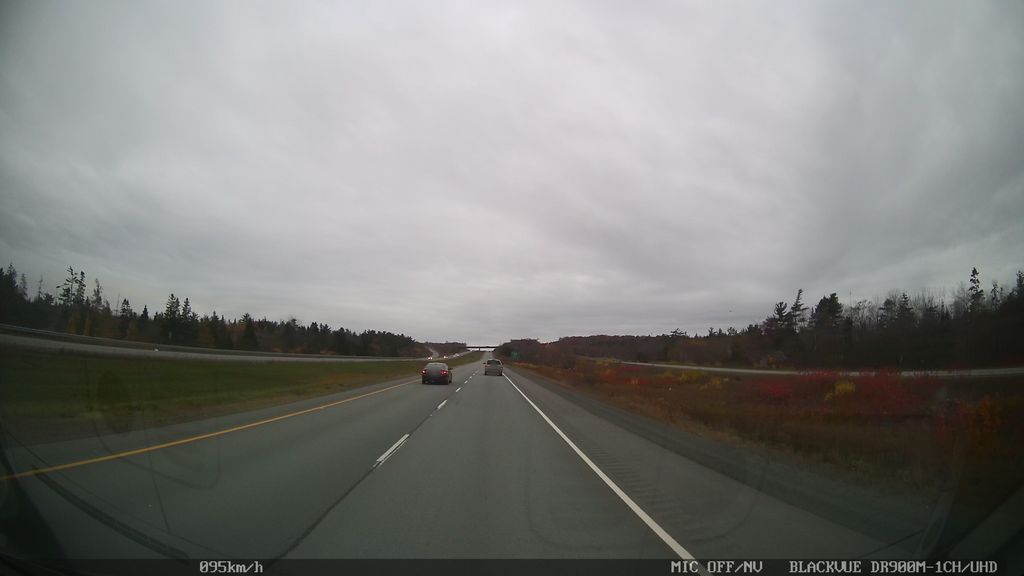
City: halifax